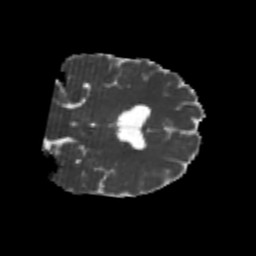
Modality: MD
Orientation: coronal
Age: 25
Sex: male
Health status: healthy
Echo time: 0.074 s